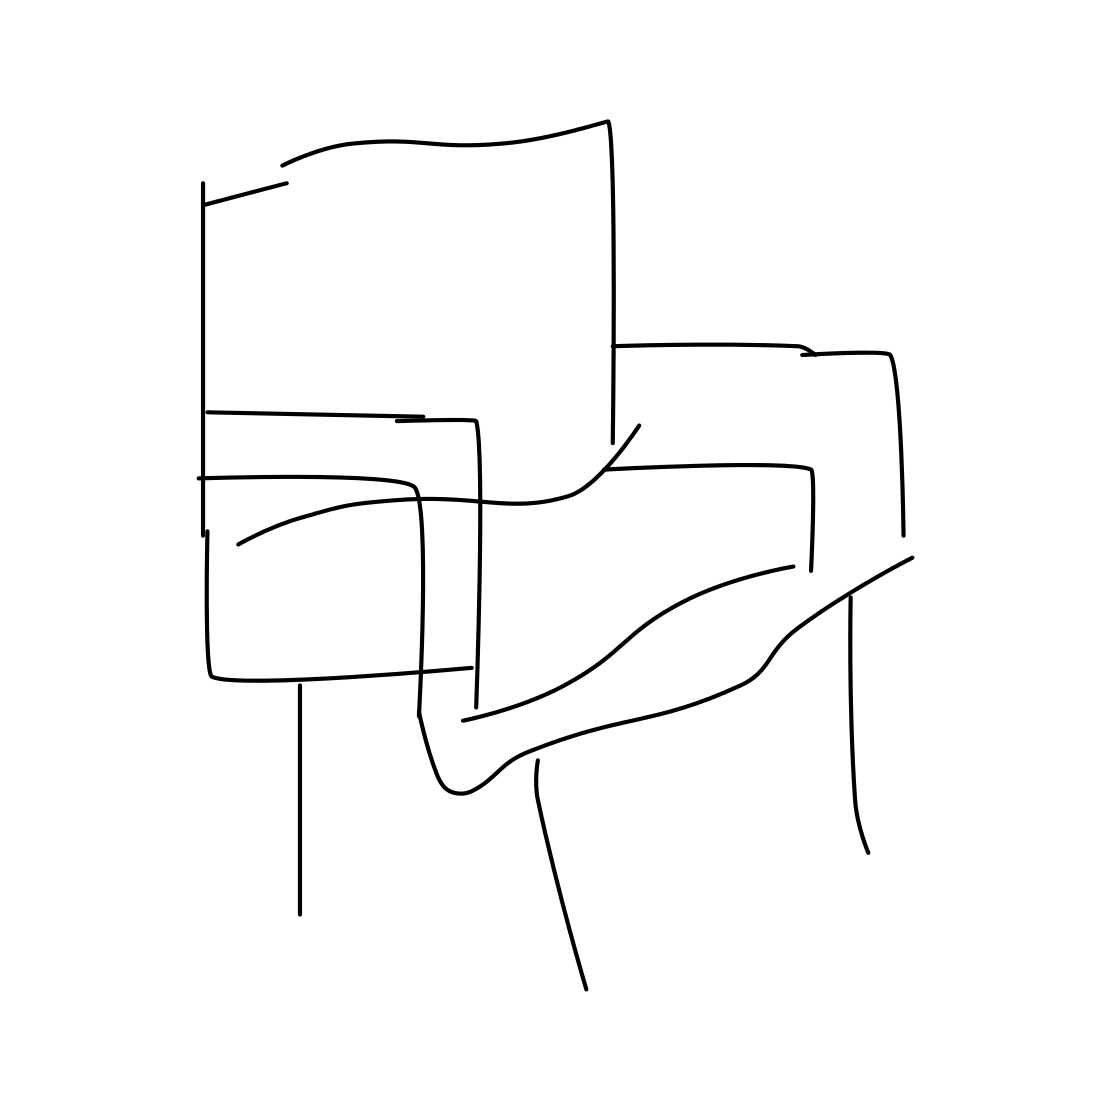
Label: armchair